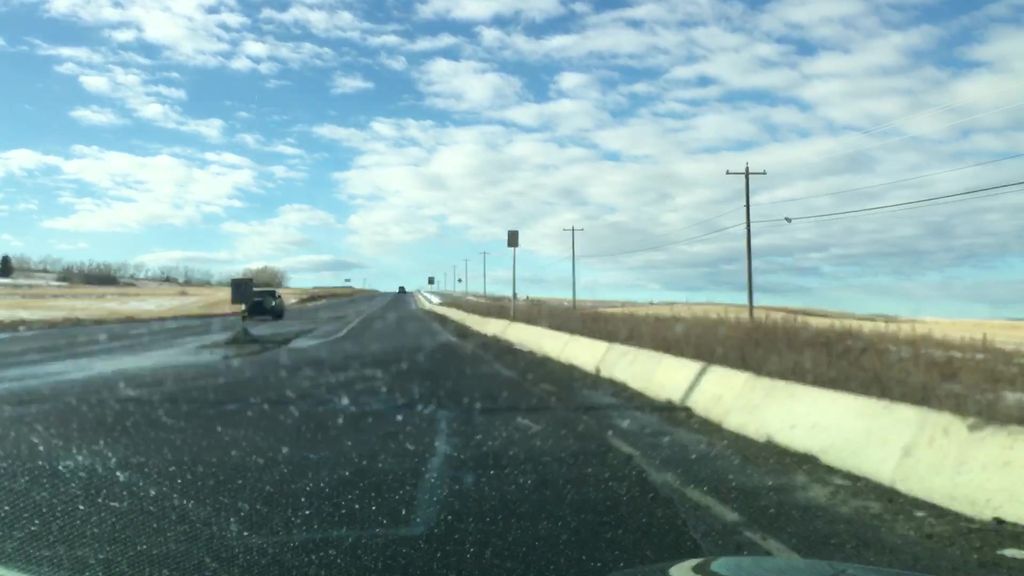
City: calgary